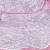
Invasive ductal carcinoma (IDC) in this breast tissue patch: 0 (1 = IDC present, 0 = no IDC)